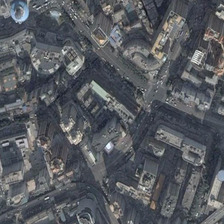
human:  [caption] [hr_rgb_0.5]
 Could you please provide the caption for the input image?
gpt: the bustling area contains a large number of edifices .

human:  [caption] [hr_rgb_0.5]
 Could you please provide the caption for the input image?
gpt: many buildings are in a business area .

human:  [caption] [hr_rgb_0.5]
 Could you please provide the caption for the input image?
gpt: the bustling area contains a large number of edifices .

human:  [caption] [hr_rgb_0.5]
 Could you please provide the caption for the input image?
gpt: many buildings are in a business area .

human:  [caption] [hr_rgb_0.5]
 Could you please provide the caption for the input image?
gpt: many buildings are in a business area .